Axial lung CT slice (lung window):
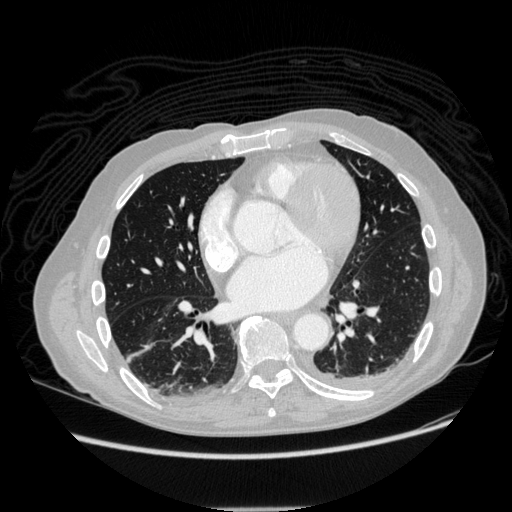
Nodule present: no